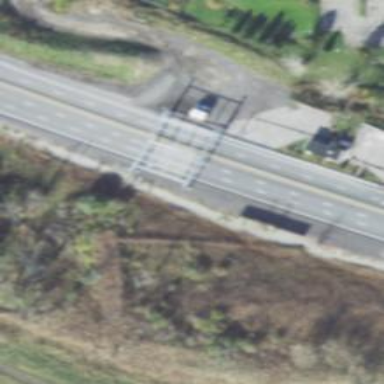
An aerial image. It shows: Toll gantry on the road.